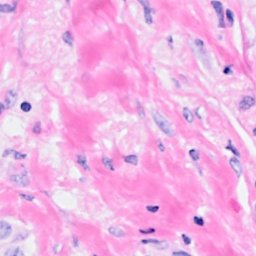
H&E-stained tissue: Breast